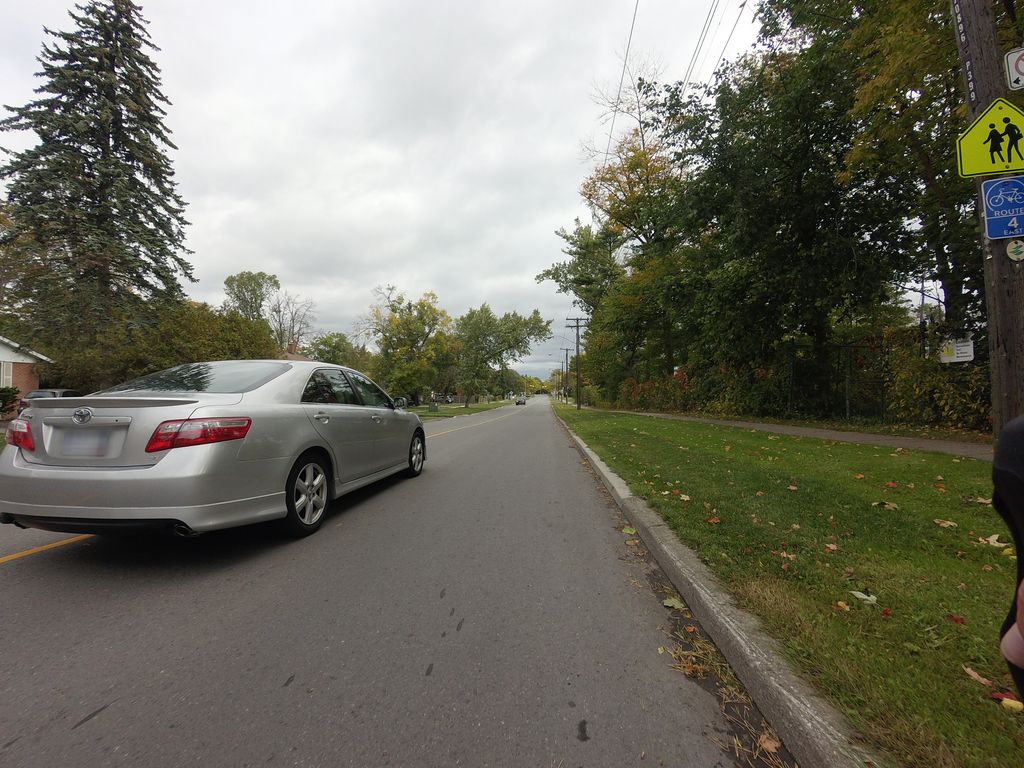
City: toronto